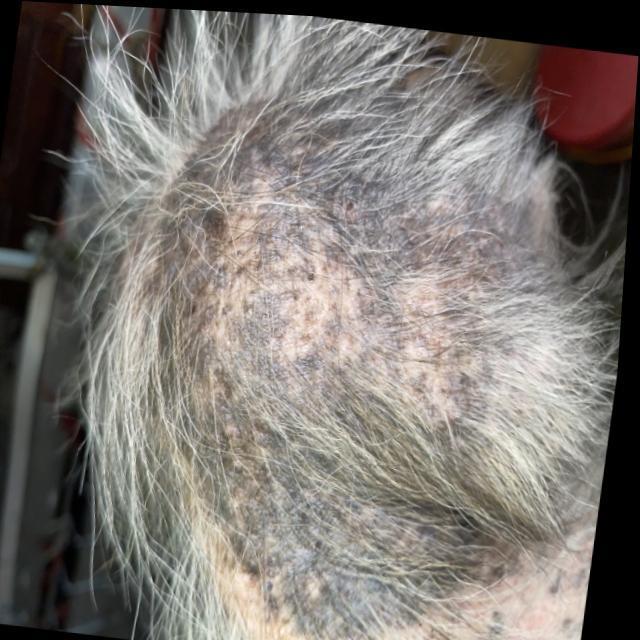
Canine demodicosis (Demodex mange) — caused by Demodex canis mites. Presents with alopecia, follicular papules, pustules, and comedones. Often localized on face and forelimbs.